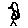
Label: bird